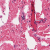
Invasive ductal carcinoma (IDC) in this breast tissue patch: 0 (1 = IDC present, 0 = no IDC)